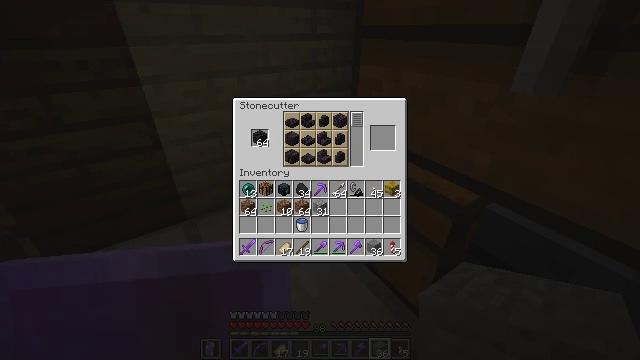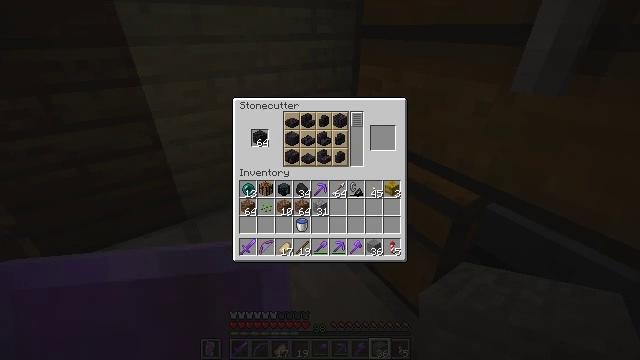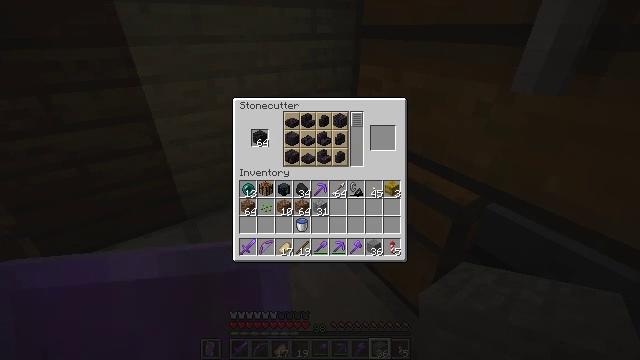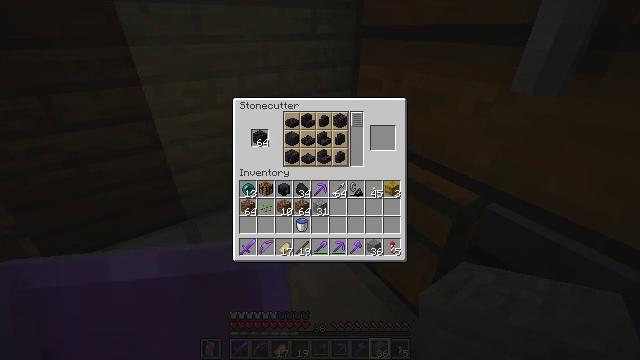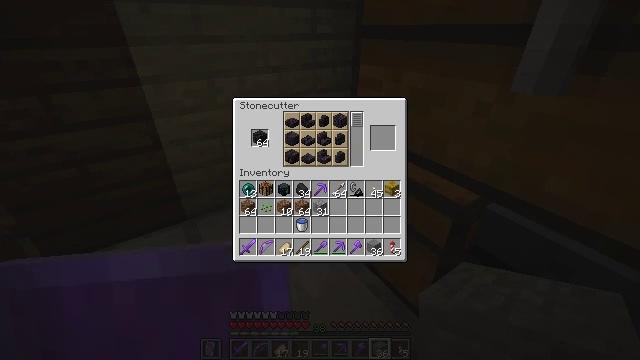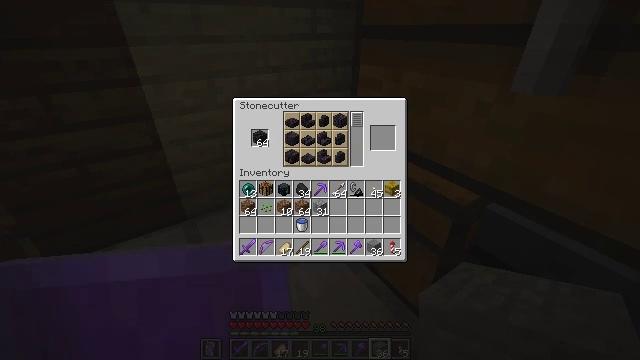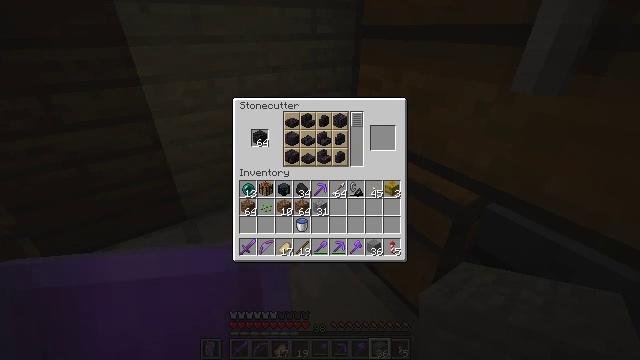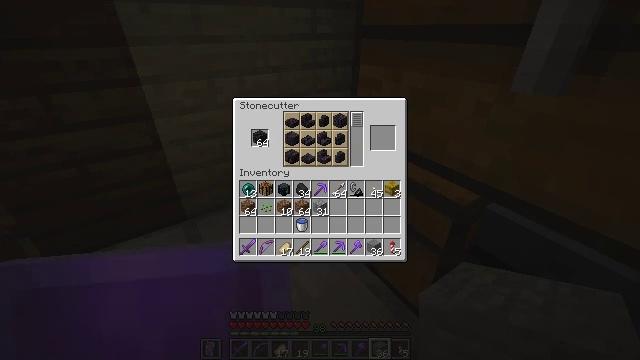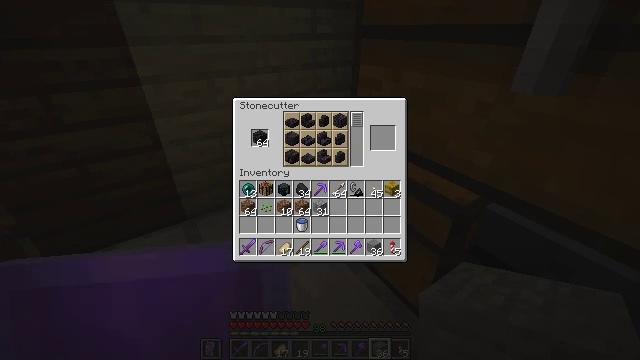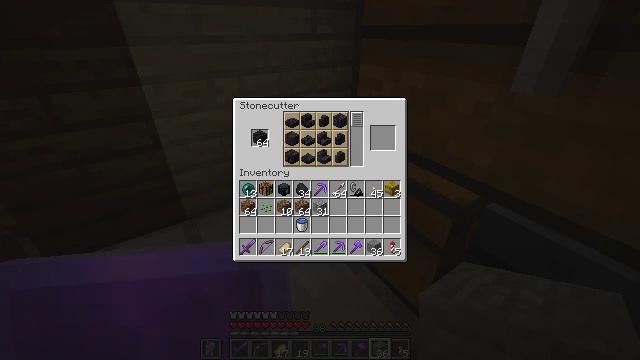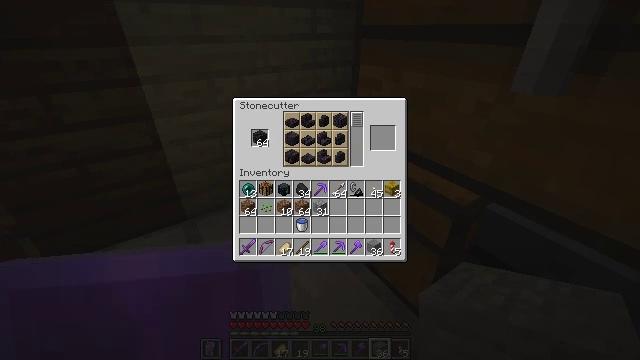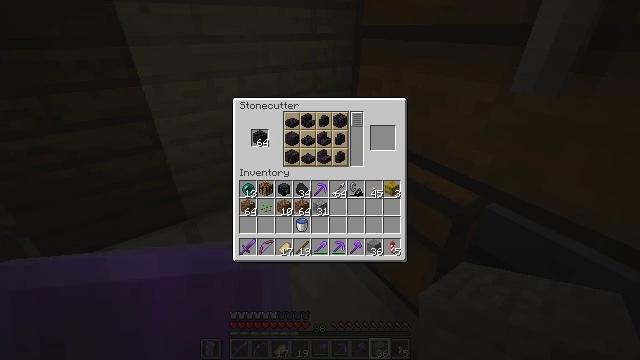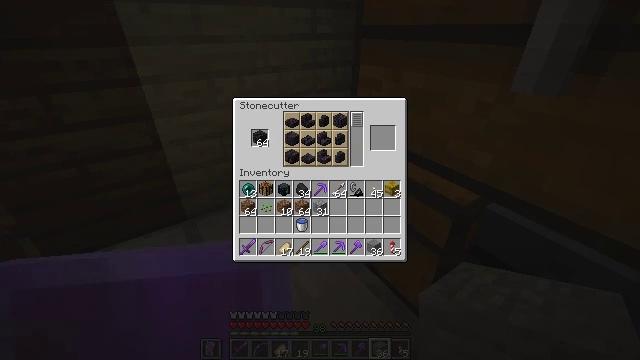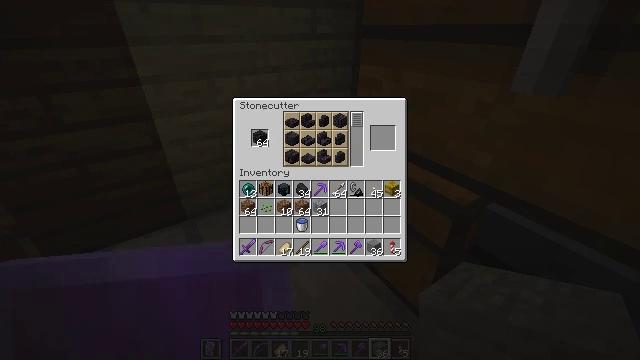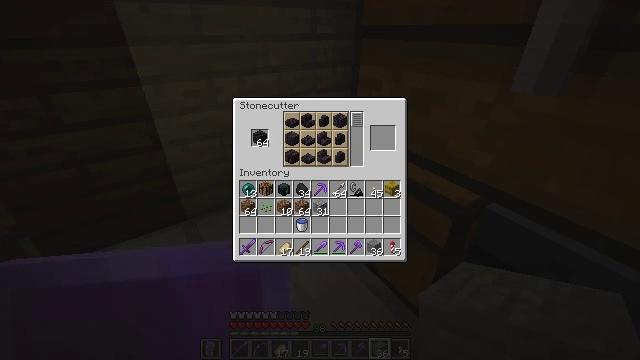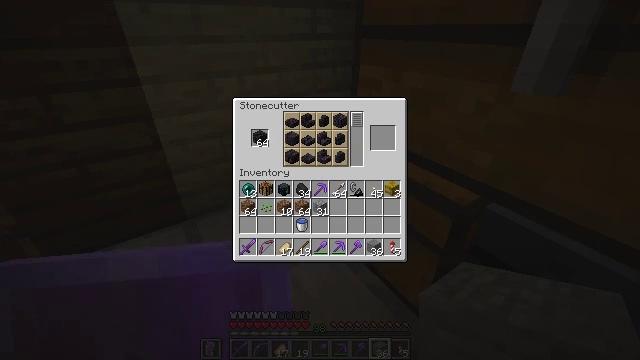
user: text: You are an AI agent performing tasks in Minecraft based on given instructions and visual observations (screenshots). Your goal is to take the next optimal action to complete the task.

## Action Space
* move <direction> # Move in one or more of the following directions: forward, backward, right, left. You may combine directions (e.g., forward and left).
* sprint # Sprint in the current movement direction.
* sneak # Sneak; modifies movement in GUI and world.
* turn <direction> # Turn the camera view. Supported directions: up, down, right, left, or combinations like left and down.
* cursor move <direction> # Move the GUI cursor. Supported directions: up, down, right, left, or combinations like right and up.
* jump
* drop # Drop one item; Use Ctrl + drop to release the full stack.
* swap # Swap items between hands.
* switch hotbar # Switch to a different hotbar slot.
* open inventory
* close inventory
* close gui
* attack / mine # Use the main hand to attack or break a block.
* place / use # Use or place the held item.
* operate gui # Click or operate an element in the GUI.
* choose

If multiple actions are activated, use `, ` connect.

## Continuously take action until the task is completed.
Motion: motion action
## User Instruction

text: Arrange polished blackstone in the crafting table to craft polished blackstone bricks.
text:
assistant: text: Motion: attack / mine
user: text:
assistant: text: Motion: attack / mine
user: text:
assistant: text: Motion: attack / mine
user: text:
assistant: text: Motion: no_op
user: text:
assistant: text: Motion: no_op
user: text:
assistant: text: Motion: no_op
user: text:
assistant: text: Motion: turn up
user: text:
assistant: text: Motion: no_op
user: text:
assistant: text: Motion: no_op
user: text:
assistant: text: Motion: no_op
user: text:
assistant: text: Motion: no_op
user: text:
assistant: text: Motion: turn up
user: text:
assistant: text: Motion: no_op
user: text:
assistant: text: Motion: no_op
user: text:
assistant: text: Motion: no_op
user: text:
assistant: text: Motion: no_op
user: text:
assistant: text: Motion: no_op
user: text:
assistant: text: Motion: no_op
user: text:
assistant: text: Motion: no_op
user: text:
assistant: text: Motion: no_op
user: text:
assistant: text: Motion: no_op
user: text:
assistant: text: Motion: no_op
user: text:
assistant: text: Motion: no_op
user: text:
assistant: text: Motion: no_op
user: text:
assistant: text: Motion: no_op
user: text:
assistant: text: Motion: no_op
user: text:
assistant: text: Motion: no_op
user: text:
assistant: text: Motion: no_op
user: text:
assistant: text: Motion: no_op
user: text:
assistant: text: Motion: attack / mine